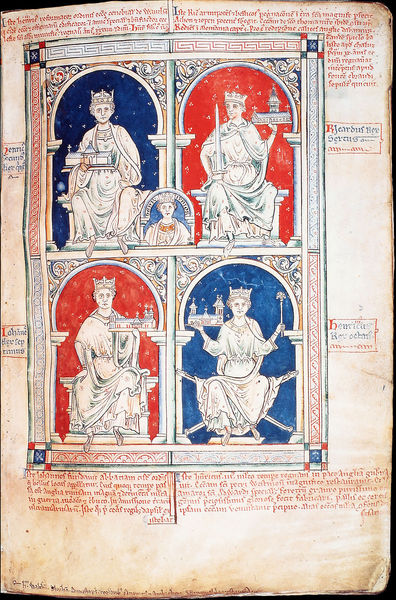
Titel: Chronica Sancti Pantaleonis; Annales sancti Pantaleonis Coloniensis
Standort: Herstellungsort: Köln (EU - D - NRW); Herstellungsort: Aachen (EU - D)
Institution: Brüssel, Bibliothèque Royale
Schlagwörter: blau, menschen, sitzen, hut, hüte, kopfbedeckungen, gebäude, rot, ornament, mütze, mützen, bibel, rahmen, häuser, kirche, mantel, krone, kopfbedeckung, schrift, bogen, könig, inschrift, kirchen, buch, kloster, schwert, stift, pergament, adelig, könige, heilige, handschrift, zepter, kronen, stifte, stifter, buchmalerei, thronen, gründer, klöster, marginalien